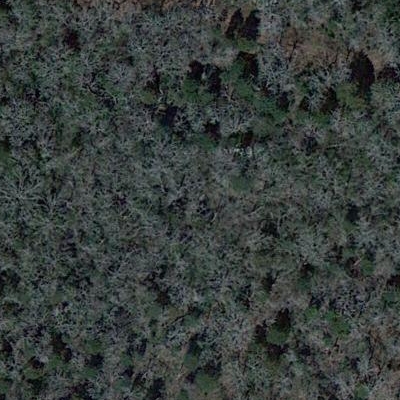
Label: Forest